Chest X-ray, PA view. Patient: 54 years old, sex M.
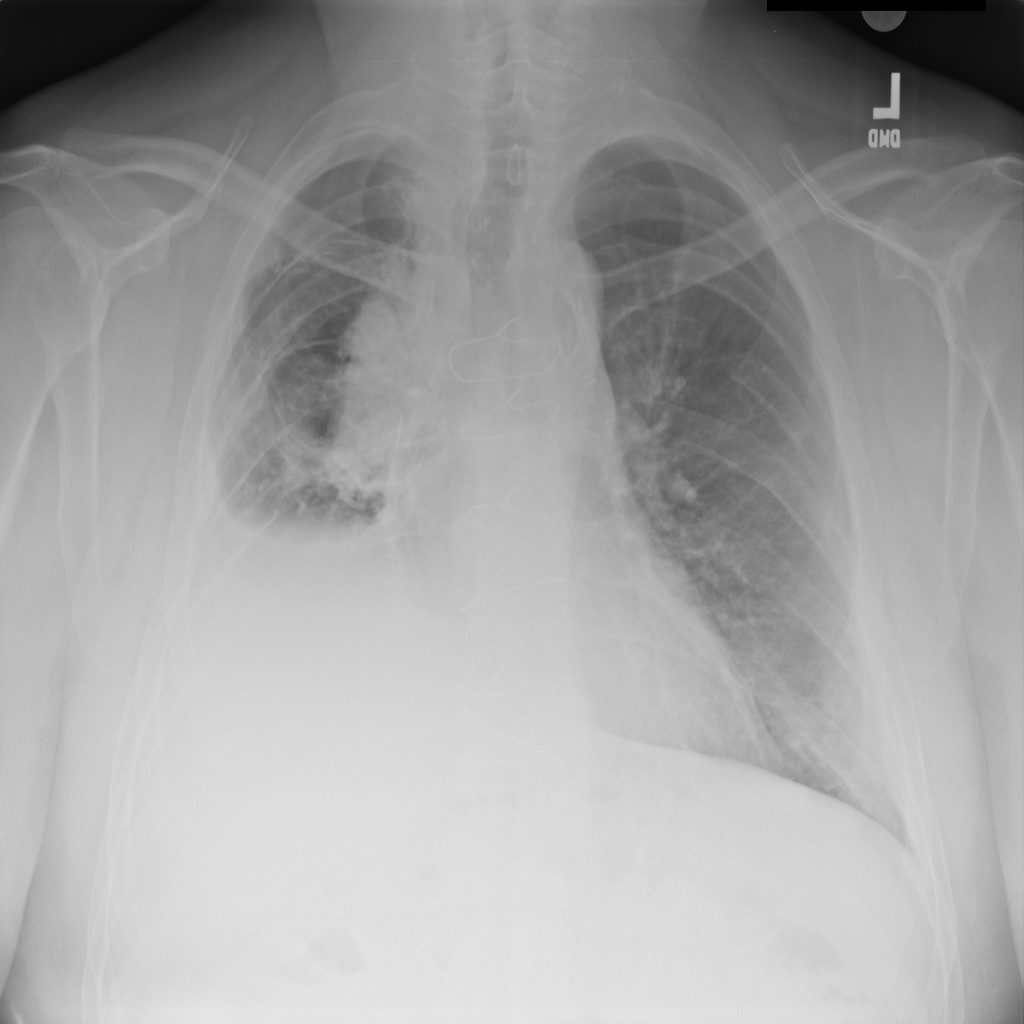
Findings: Effusion, Pleural_Thickening